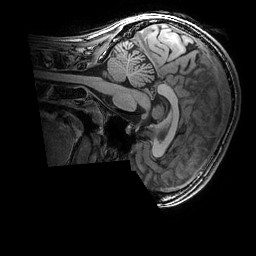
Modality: T1w
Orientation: sagittal
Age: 29
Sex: female
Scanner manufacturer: ge
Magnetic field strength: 3 T
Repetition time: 0.007 s
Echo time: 0.00342 s